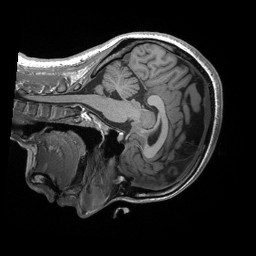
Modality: T1w
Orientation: sagittal
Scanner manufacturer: siemens
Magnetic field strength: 3 T
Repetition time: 2.4 s
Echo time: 0.00224 s